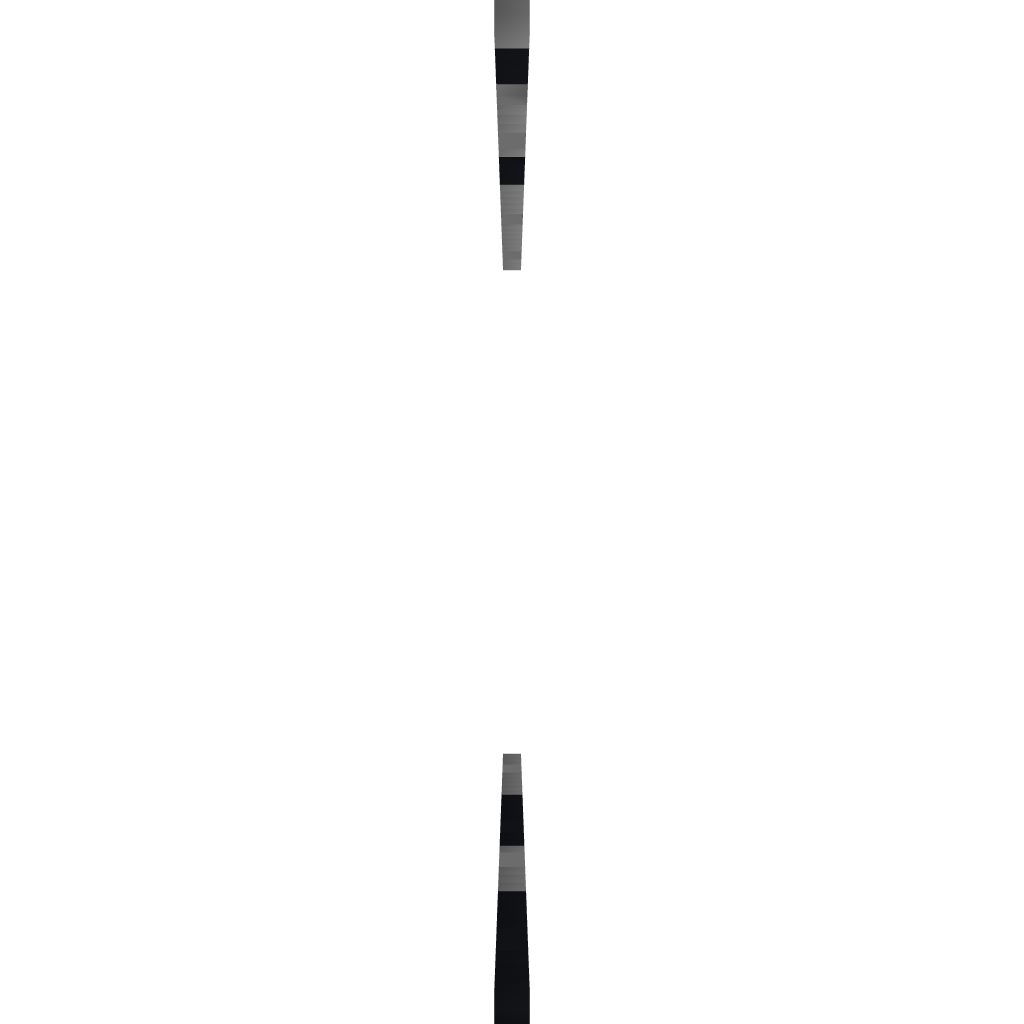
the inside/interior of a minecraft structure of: Snake Man